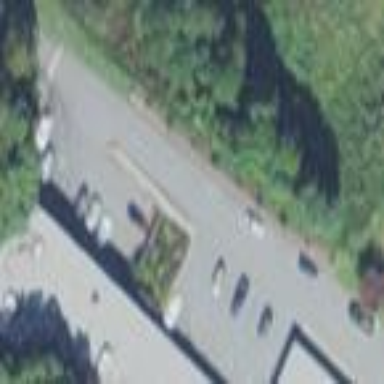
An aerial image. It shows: Parking area.